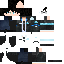
A male human skin with dark skin, wearing brown long hair dressed in a blue hoodie and black pants, featuring a closed mouth.